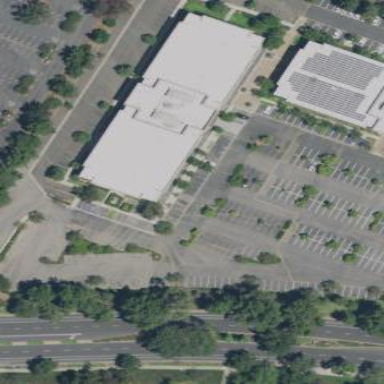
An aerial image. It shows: Commercial building.